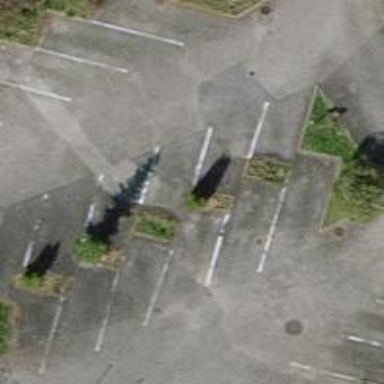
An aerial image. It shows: Parking aisle designated as service road.